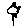
Label: flower